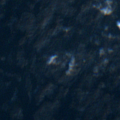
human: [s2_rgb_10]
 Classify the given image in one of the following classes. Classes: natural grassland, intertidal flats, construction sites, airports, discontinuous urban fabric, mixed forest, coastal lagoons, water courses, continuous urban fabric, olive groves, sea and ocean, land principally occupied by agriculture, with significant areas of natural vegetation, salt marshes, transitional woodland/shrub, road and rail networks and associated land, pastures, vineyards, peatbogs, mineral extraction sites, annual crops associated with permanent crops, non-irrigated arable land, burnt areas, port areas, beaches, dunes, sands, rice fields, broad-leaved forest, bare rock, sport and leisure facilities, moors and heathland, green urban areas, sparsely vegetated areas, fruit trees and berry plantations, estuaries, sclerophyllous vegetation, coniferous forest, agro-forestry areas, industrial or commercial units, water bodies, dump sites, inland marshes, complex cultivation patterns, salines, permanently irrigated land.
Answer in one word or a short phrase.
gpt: sea and ocean